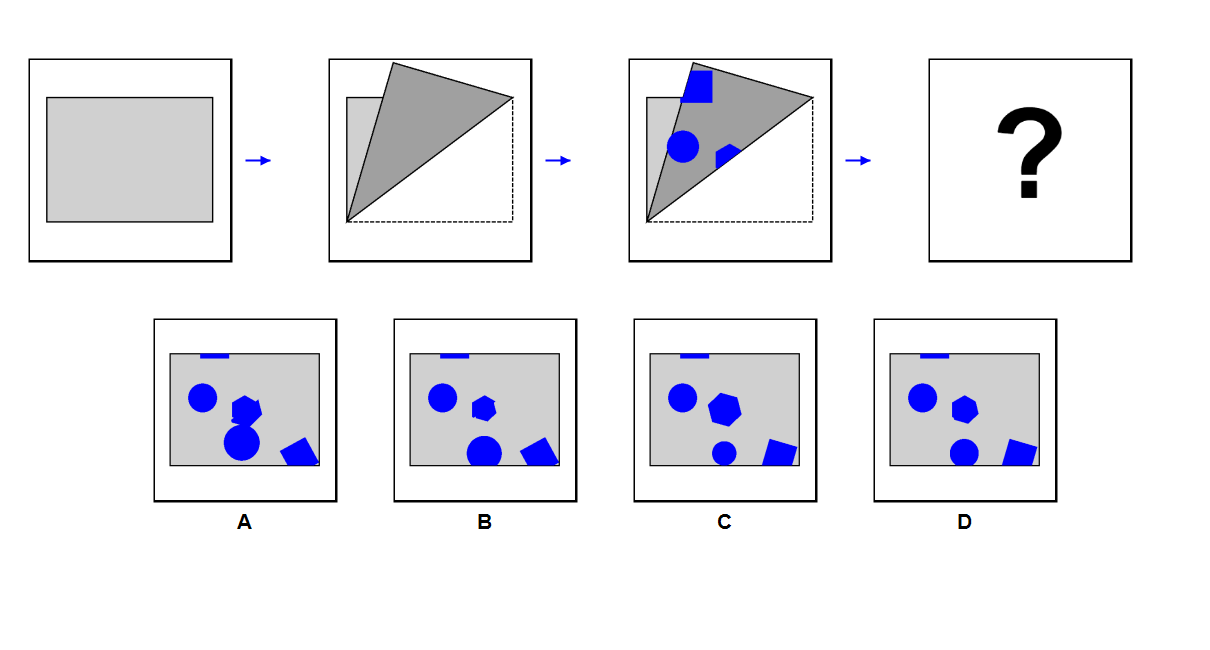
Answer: D